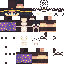
A female human skin with dark skin, wearing brown long hair dressed in a blue tshirt and black pants, featuring a closed mouth.